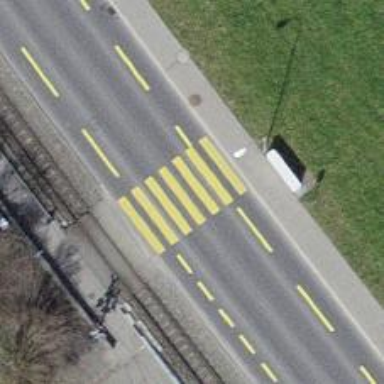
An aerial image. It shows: Uncontrolled zebra crossing.